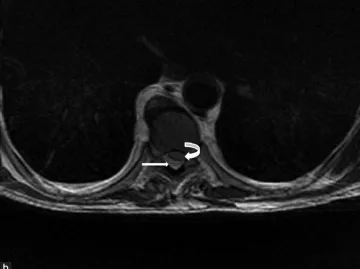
(b) The T2-weighted axial image showing thecal and spinal cord compression (curved arrow) by the extradural lesion (straight arrow).
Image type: radiology (mri)